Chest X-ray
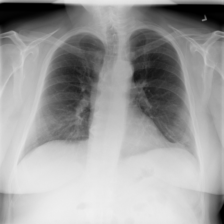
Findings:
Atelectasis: negative
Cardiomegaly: negative
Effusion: negative
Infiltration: negative
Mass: negative
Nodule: negative
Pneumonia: negative
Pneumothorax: negative
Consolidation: negative
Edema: negative
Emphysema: negative
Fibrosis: negative
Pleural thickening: negative
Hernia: negative